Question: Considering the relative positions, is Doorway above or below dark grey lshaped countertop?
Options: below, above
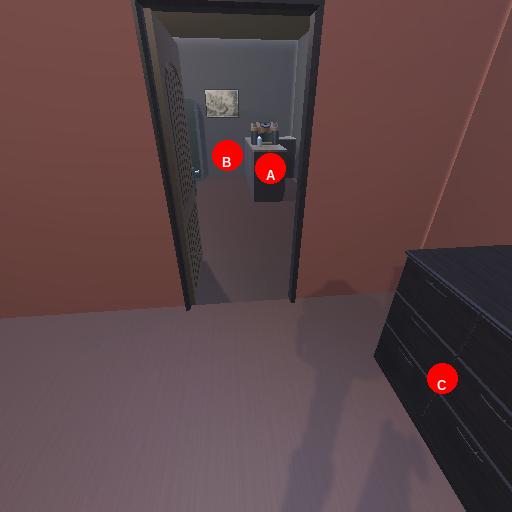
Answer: below